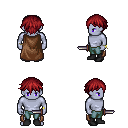
a pixel art fantasy rpg character, male body template, dark elf, purple skin, brown cape, teal pants, brunette short bangs hairstyle, bracelets, black shoes, dagger, four views (front, back, left, right), 2x2 character sprite sheet, small pixel art, hard edges, no anti-aliasing